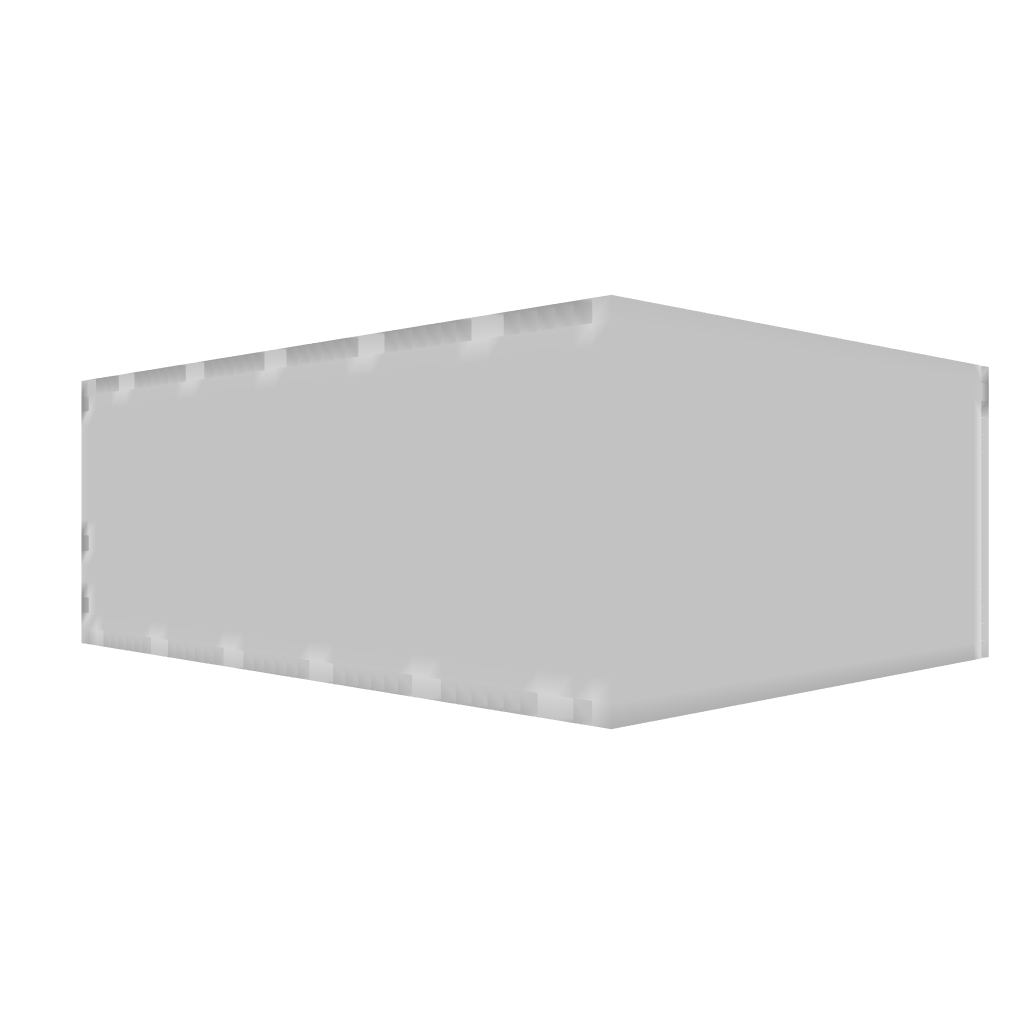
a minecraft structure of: PVP/Adventure Lobby V. 2 (alpha)